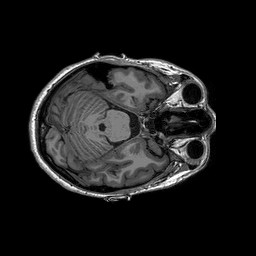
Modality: T1w
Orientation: coronal
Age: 25
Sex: female